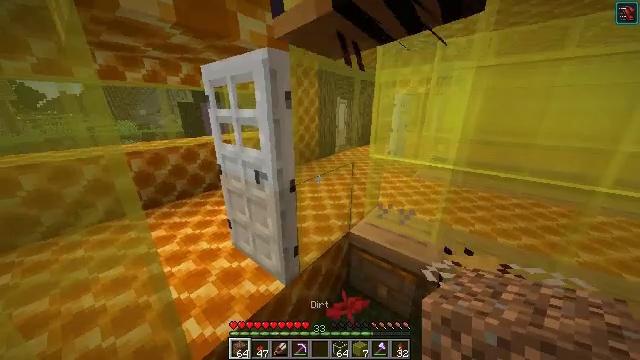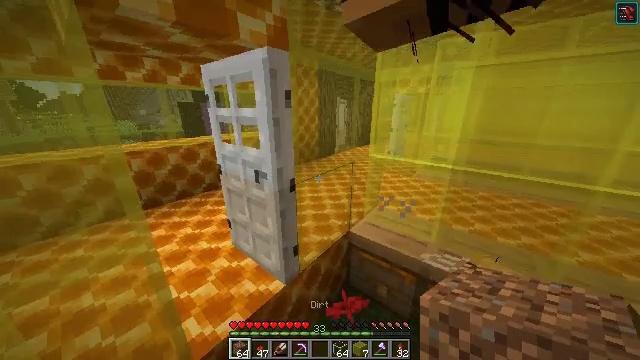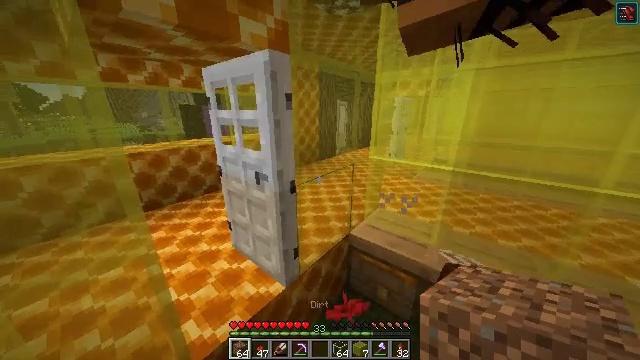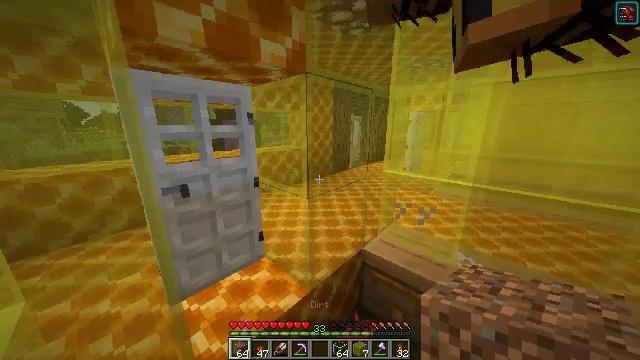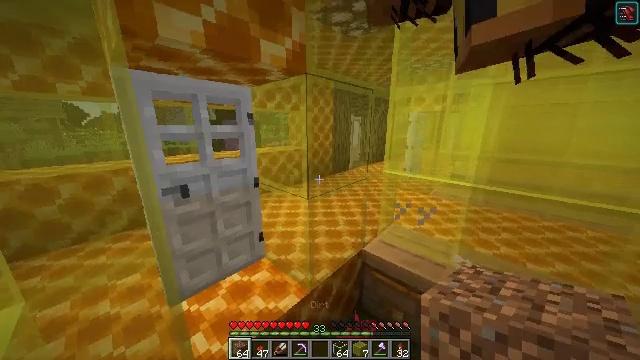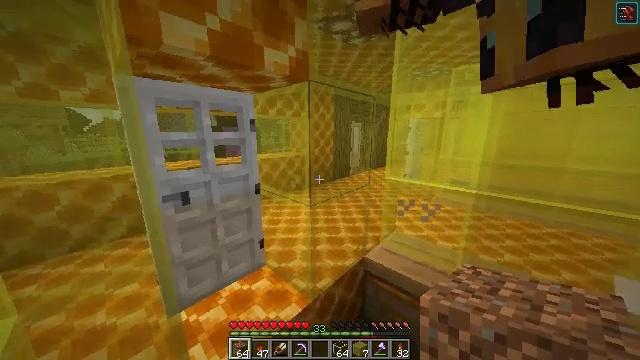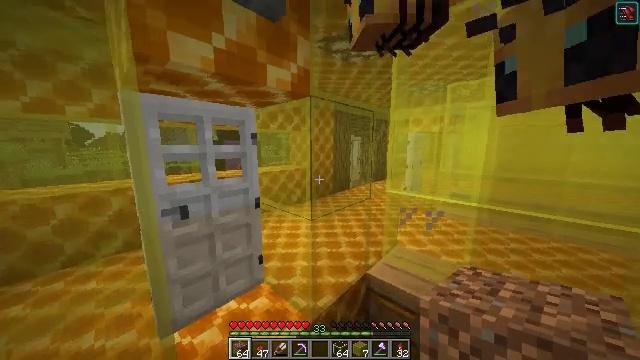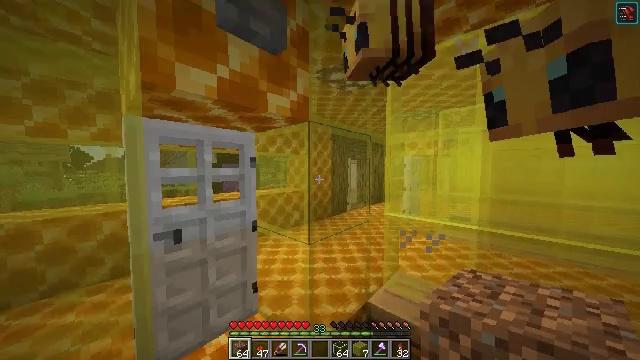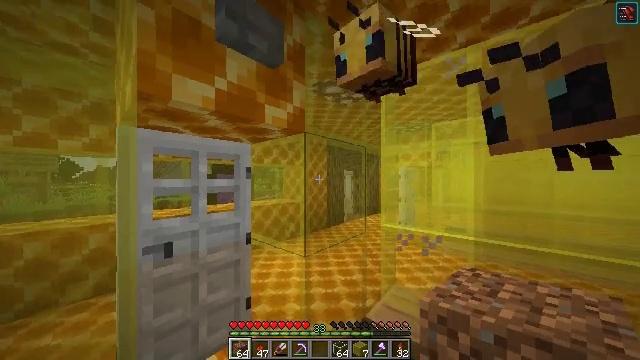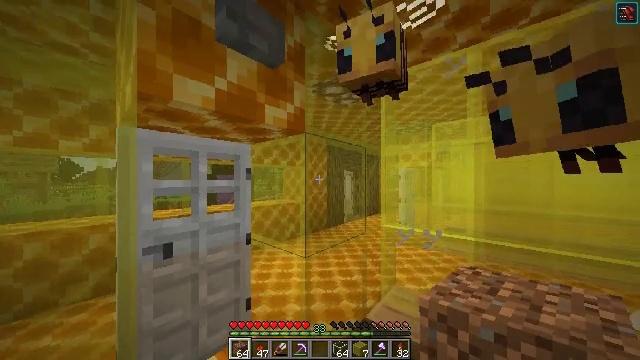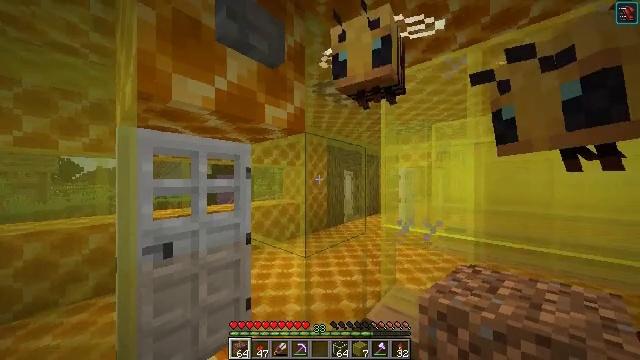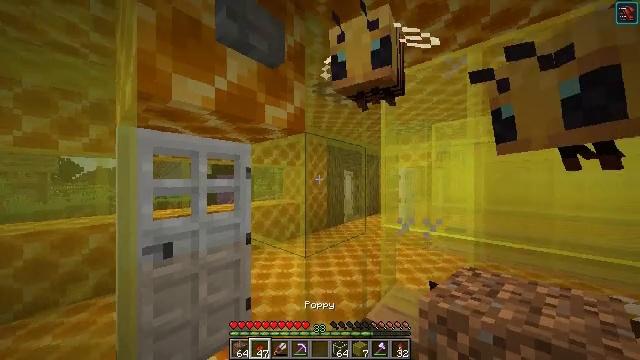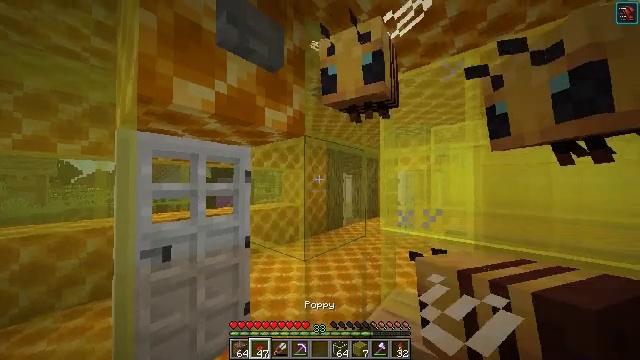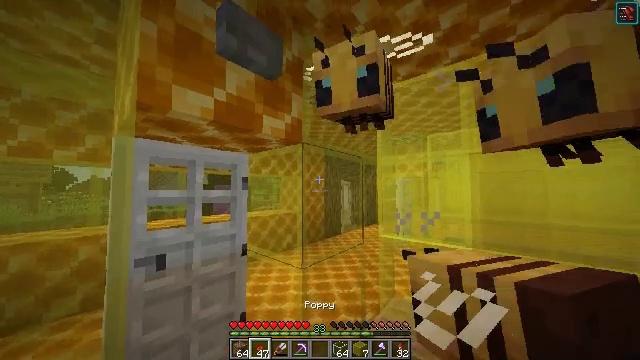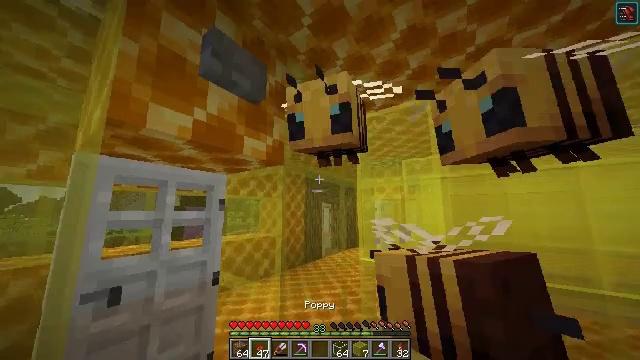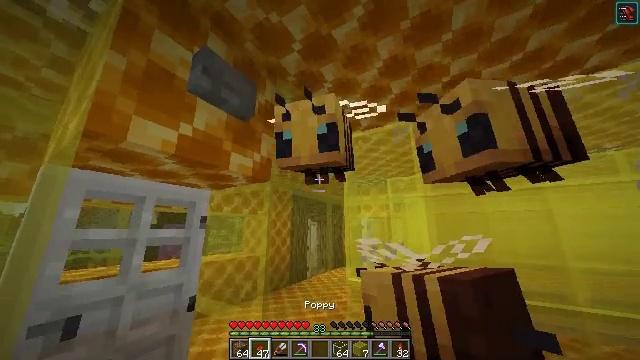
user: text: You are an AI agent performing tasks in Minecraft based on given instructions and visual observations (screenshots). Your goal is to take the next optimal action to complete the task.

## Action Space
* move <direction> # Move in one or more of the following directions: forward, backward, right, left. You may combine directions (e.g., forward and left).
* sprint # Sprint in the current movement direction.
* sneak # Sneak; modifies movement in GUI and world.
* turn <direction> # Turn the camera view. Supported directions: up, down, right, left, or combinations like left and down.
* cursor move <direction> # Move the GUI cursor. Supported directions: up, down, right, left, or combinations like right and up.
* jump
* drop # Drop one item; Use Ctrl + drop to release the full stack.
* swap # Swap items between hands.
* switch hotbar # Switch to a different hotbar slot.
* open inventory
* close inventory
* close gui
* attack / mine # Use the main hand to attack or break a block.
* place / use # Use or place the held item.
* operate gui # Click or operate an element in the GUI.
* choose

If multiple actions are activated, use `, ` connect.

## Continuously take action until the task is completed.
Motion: motion action
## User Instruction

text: Craft a honeycomb block by arranging honeycombs in the crafting grid.
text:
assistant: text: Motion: no_op
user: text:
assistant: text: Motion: no_op
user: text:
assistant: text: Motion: turn left and up
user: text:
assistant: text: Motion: no_op
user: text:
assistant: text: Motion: turn up
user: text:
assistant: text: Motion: turn up
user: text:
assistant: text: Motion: turn up
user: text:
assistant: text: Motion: turn right and up
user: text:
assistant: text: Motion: no_op
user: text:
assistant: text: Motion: no_op
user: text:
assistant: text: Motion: no_op
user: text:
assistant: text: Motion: no_op
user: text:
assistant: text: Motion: turn up
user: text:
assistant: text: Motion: turn right and up
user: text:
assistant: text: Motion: turn right and up
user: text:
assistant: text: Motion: turn up
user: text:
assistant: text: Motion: turn up
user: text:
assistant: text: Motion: turn right, use / place
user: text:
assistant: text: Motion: use / place
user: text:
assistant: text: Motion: use / place
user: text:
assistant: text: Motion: no_op
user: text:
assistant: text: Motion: turn right and up
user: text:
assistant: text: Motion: turn up
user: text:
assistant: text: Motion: no_op
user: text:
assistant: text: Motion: no_op
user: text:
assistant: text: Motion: no_op
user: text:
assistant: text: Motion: turn up
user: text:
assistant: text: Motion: turn right and up
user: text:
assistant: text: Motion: turn right and up
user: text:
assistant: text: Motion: turn left and up